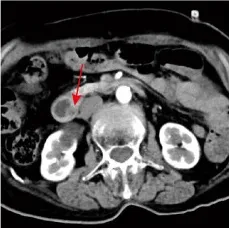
The examination results of Case 1 after 125I implantation. (E) Ten months after 125I seed implantation, no recurrence (the arrow indicates the duodenal papilla).
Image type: radiology (ct)